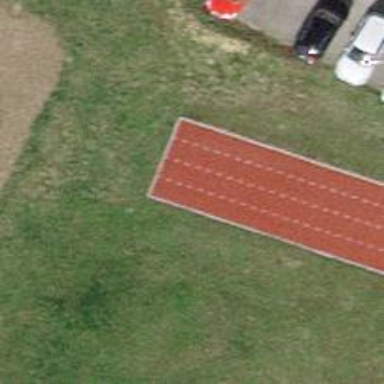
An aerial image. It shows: Track in leisure land.